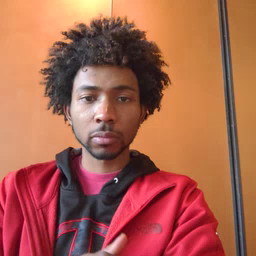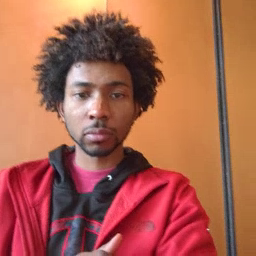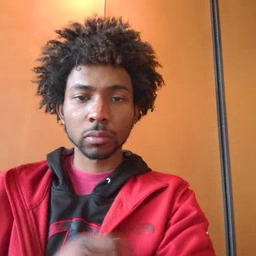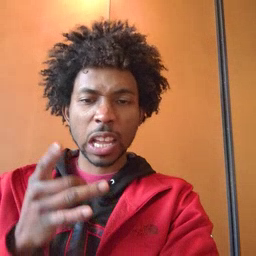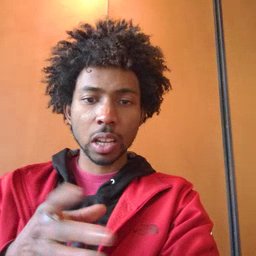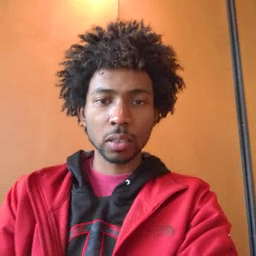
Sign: hate